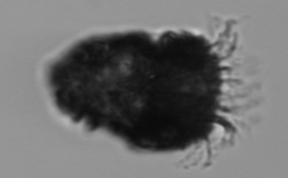
Label: Stenosemella_pacifica